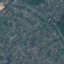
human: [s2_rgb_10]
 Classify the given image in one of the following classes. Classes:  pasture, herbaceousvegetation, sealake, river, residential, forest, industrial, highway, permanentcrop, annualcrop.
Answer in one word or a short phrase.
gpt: Residential